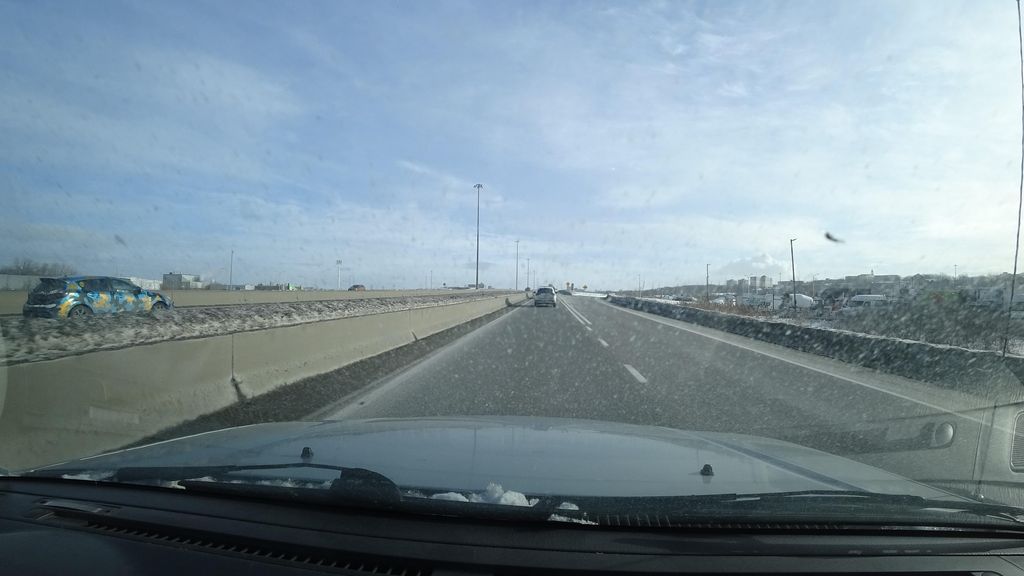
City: quebec_city